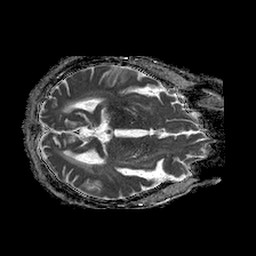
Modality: ADC
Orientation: axial
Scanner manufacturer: philips
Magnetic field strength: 1.5 T
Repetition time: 4.6 s
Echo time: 0.08517 s